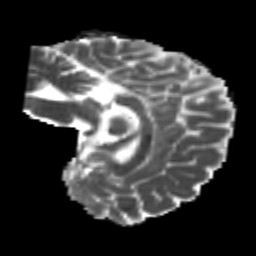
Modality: MD
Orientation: sagittal
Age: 20
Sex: female
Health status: healthy
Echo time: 0.074 s